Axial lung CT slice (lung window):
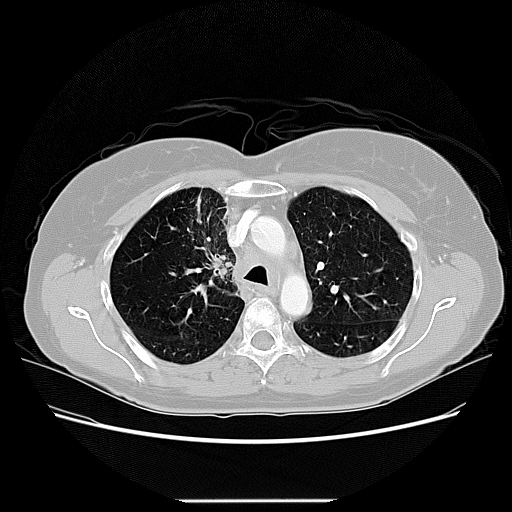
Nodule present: no